Aerial crown-view tile of a tropical tree (Barro Colorado Island, Panama), acquired 20250616:
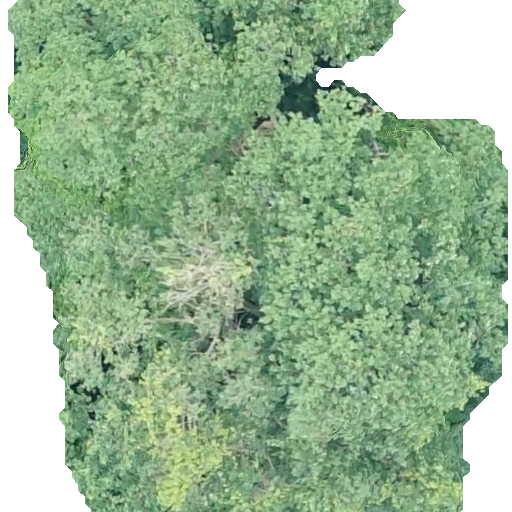
Species: Hieronyma alchorneoides
GBIF accepted scientific name: Hieronyma alchorneoides
Crown area: 373.293 m²